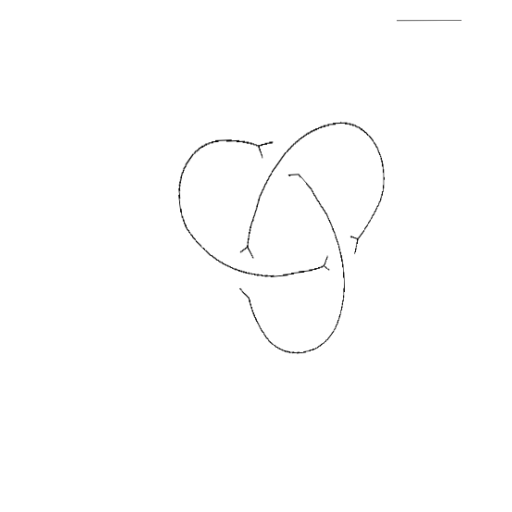
Crossing number: 3